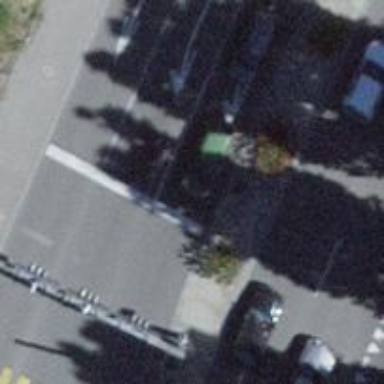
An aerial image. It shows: Road with traffic signals.